Field crop: tomato
Growth stage: 1
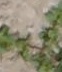
Species: portulaca